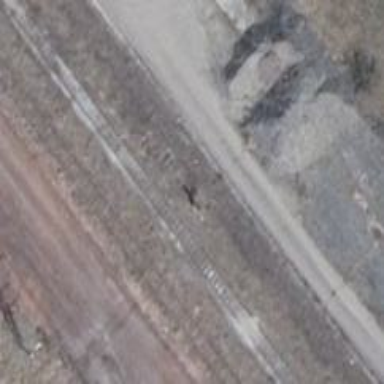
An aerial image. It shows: Rail spur service.